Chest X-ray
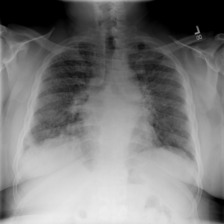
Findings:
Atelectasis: negative
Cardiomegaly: negative
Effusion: negative
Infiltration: negative
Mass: negative
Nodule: negative
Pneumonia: negative
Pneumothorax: negative
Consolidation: negative
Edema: negative
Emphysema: negative
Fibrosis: negative
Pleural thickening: negative
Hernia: negative